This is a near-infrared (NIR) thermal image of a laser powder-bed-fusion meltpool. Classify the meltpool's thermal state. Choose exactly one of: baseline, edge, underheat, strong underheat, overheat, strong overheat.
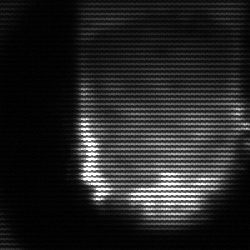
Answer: baseline